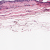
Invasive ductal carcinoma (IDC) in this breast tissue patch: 0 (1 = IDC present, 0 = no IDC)